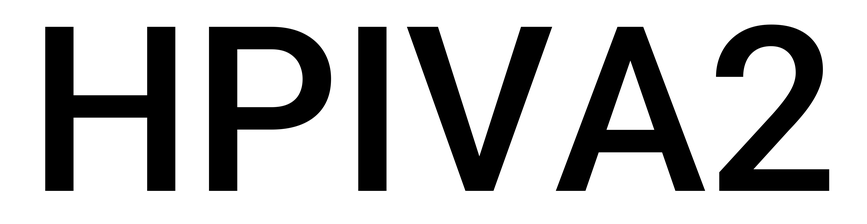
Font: Roboto_Medium